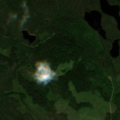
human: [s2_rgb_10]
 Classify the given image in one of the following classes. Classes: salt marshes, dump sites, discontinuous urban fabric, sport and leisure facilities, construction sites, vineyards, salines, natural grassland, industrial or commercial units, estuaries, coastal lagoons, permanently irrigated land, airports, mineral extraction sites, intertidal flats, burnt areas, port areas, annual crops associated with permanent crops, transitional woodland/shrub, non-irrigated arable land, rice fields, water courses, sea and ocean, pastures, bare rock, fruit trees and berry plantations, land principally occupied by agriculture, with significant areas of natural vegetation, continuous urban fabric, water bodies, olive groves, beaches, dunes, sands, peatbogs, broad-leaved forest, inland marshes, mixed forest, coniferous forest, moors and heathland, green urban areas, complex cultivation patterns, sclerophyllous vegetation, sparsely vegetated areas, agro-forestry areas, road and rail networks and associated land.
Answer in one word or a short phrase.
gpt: broad-leaved forest, coniferous forest, mixed forest, transitional woodland/shrub